Interaction volume radius: 10 \u00c5
Interaction volume height: 35 \u00c5
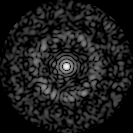
Disorder parameter: 0.823